Field crop: tomato
Growth stage: 1
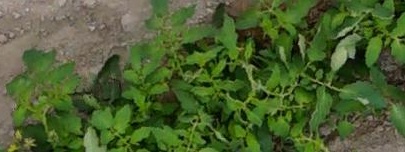
Species: tomato